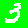
Digit: 3